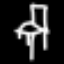
Label: chair